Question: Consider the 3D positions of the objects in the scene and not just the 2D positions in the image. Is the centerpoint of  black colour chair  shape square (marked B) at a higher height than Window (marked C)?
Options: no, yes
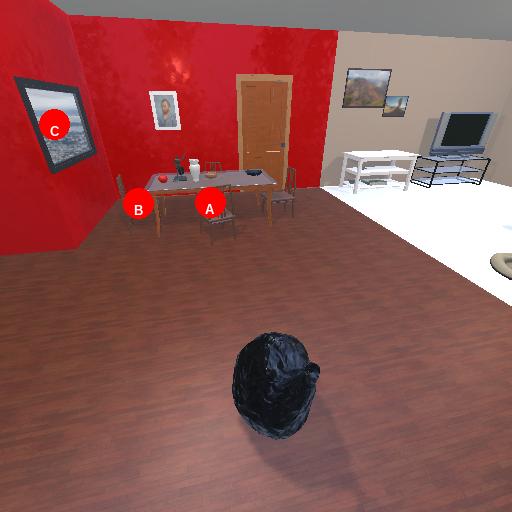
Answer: no